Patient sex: M
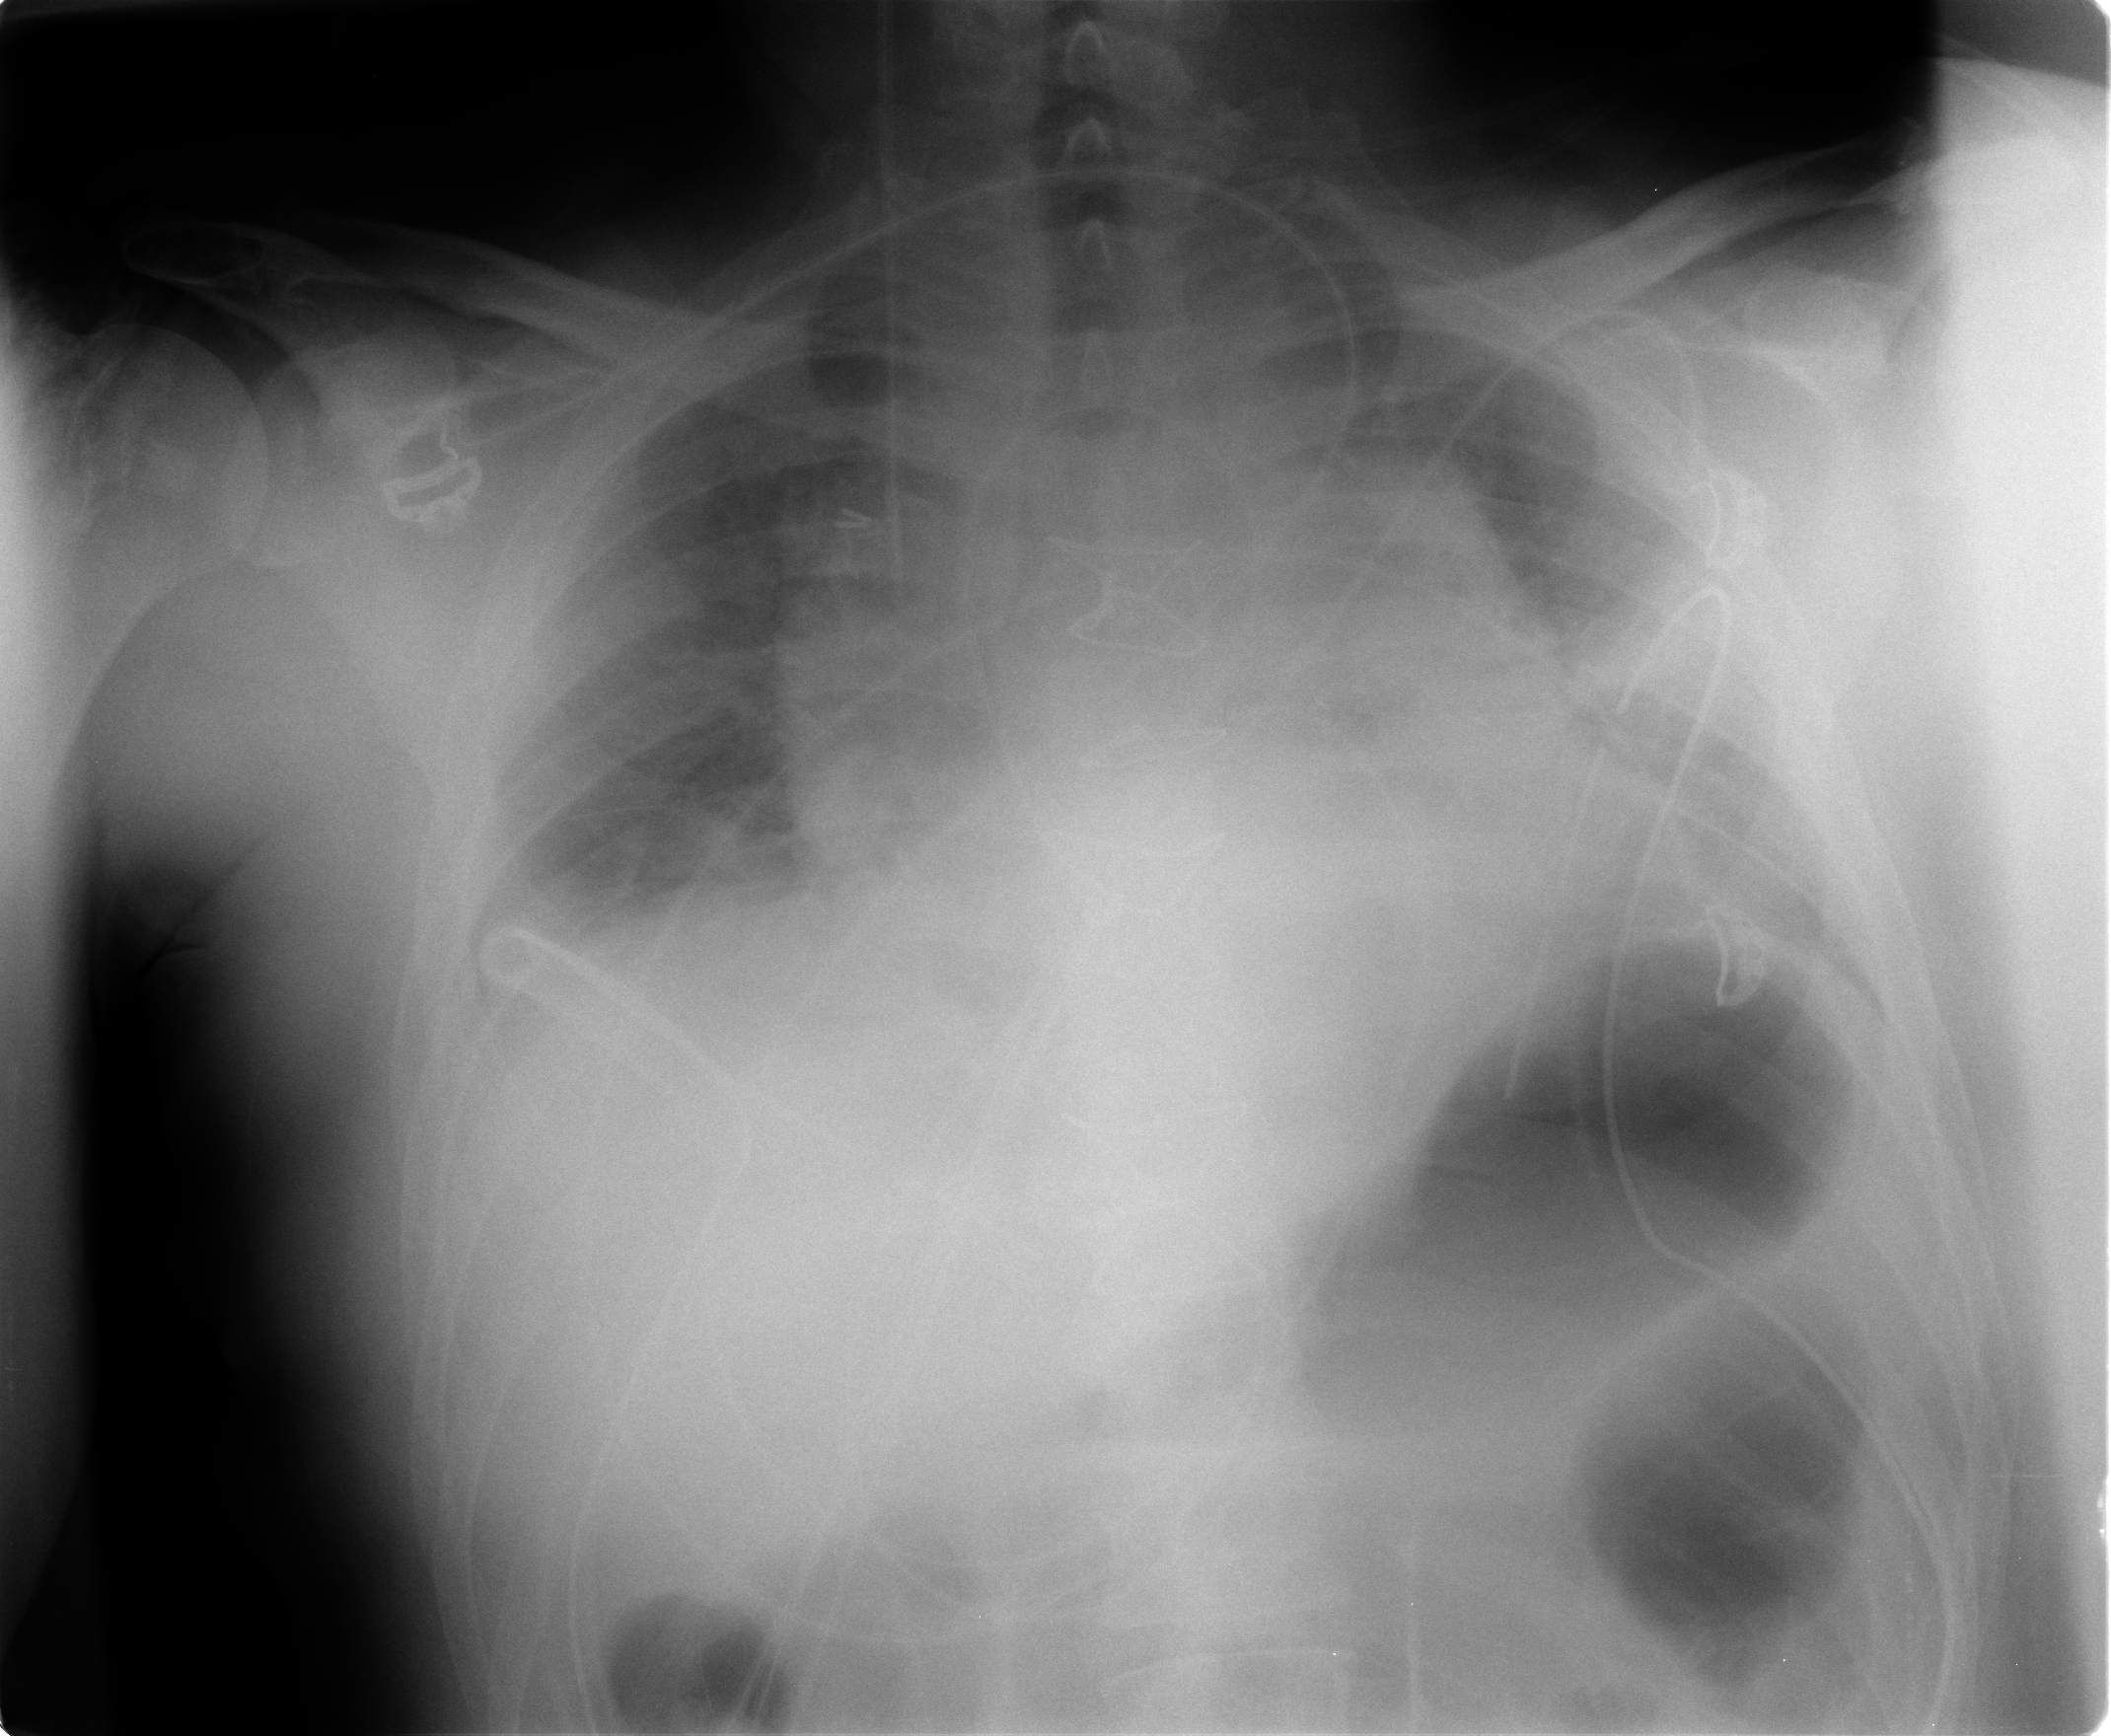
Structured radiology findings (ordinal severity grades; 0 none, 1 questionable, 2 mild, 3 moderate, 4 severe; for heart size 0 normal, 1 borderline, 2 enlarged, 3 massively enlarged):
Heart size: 2
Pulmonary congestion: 2
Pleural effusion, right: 1
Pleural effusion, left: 1
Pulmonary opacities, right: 1
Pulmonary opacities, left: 1
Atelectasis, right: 3
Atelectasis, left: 3